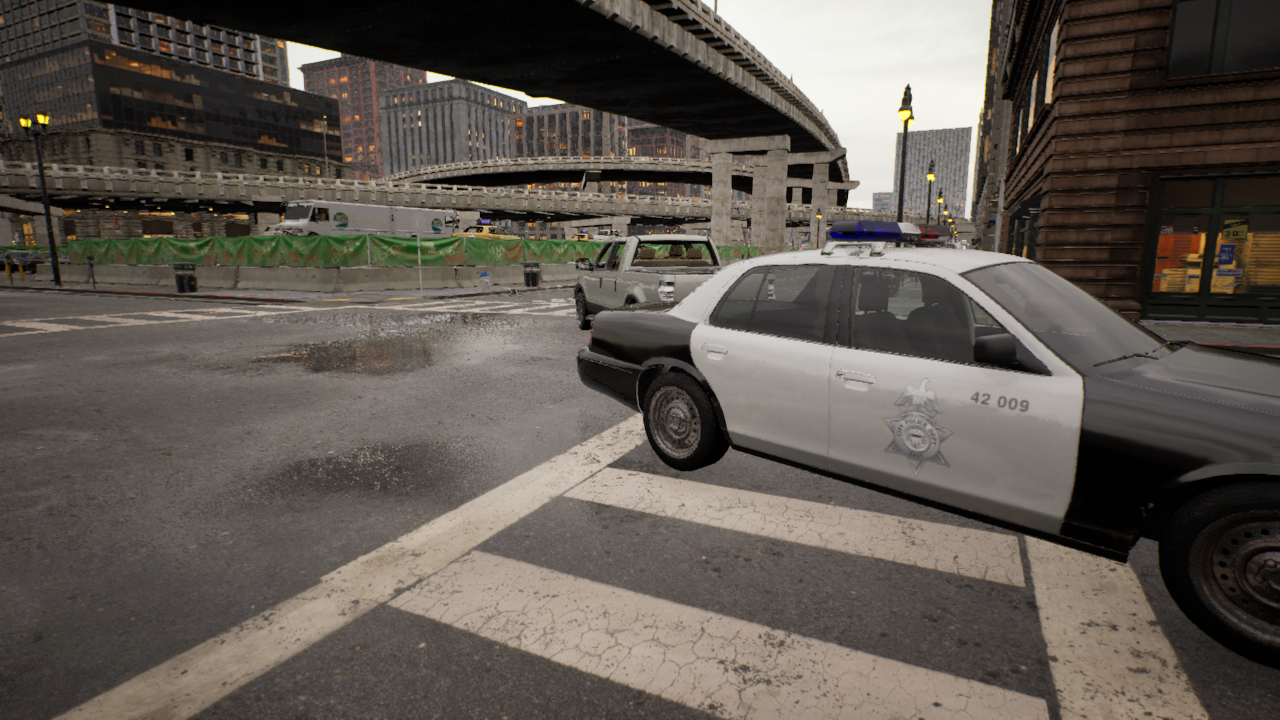
Venue: intersection
Lighting: golden hour
Vehicle rig: sedan